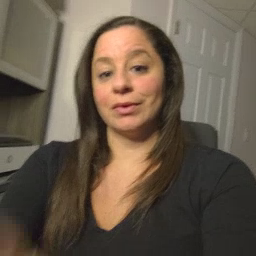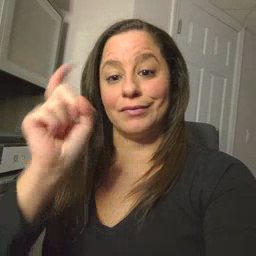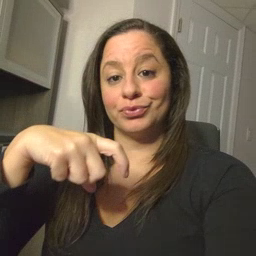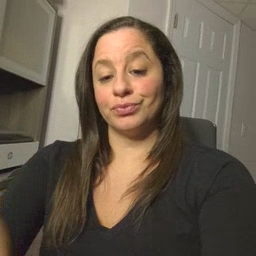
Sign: haveto